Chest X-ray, PA view. Patient: 55 years old, sex F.
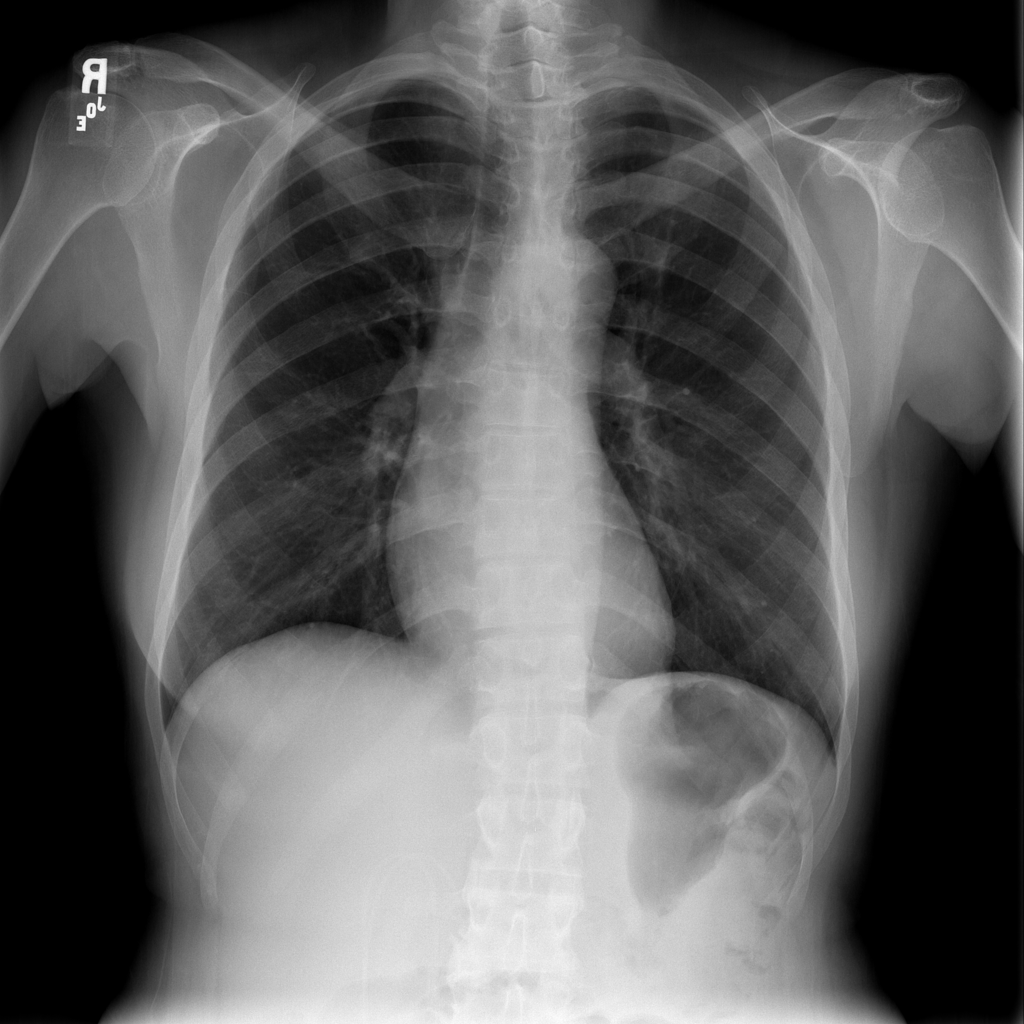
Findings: No Finding